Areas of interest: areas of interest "National Marine Food Engineering Technology"
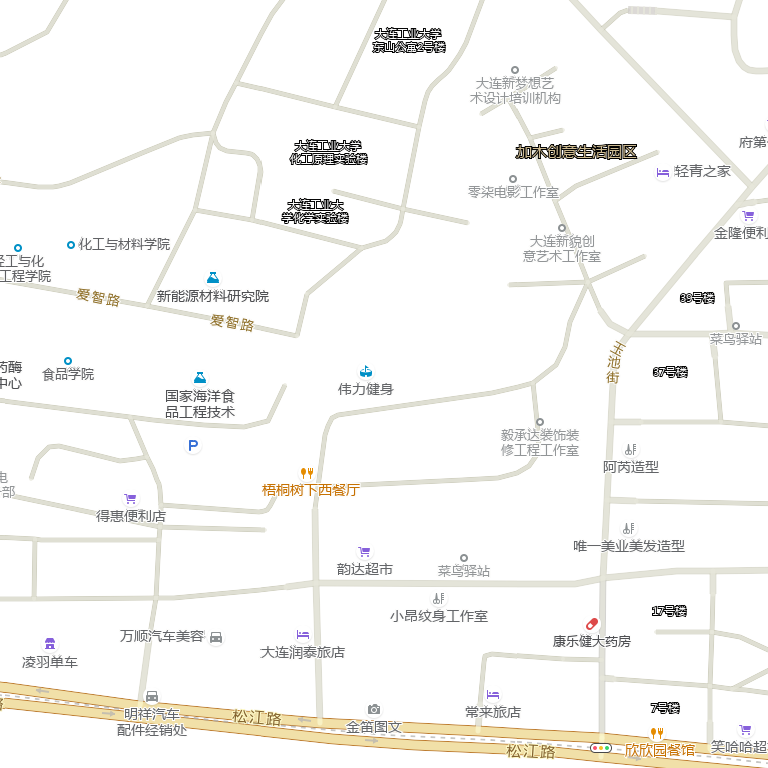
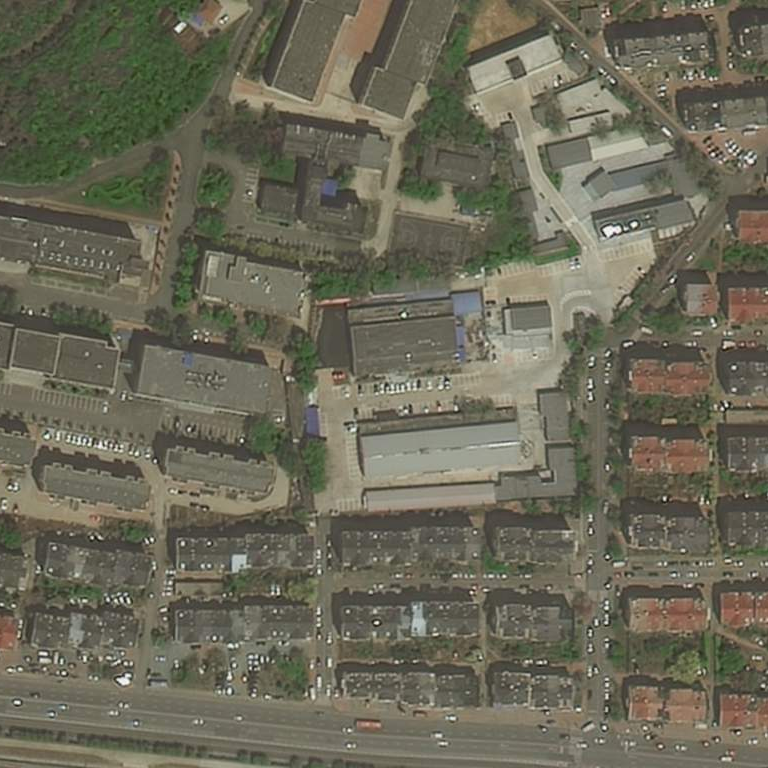